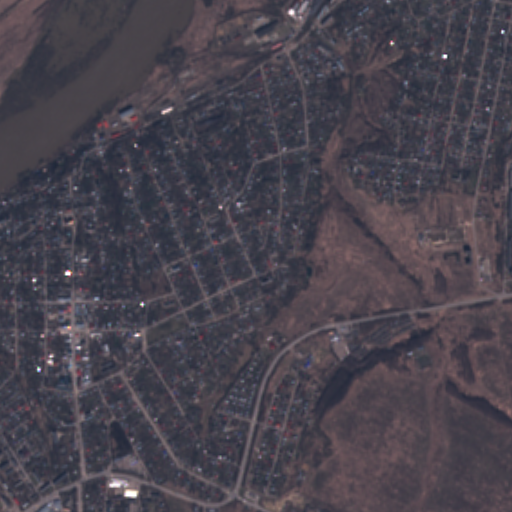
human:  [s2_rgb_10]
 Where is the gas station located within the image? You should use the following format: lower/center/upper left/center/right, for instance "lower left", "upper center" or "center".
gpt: The gas station is located in the center right of the image.
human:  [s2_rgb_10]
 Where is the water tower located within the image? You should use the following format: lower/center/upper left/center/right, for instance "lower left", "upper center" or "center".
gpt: The water tower is located in the lower left of the image.
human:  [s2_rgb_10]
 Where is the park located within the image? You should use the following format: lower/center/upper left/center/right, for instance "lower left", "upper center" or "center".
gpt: There is no park in the image.